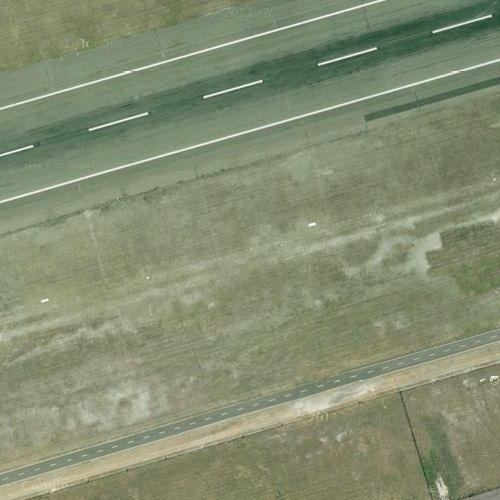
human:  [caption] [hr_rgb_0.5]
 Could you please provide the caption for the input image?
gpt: Lots of cars parked neatly in the parking lot while a runway beside .

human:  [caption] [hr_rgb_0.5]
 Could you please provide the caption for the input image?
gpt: There are many cars parked neatly in the parking lot while a runway passed by .

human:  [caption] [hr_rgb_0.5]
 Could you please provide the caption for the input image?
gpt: There is a big parking lot beside the runway .

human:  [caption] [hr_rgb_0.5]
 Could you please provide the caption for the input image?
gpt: Many cars parked neatly in the parking lot while a runway passed by .

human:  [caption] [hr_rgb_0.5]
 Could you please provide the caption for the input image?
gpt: This is a runway with many cars parked in the parking lot beside .